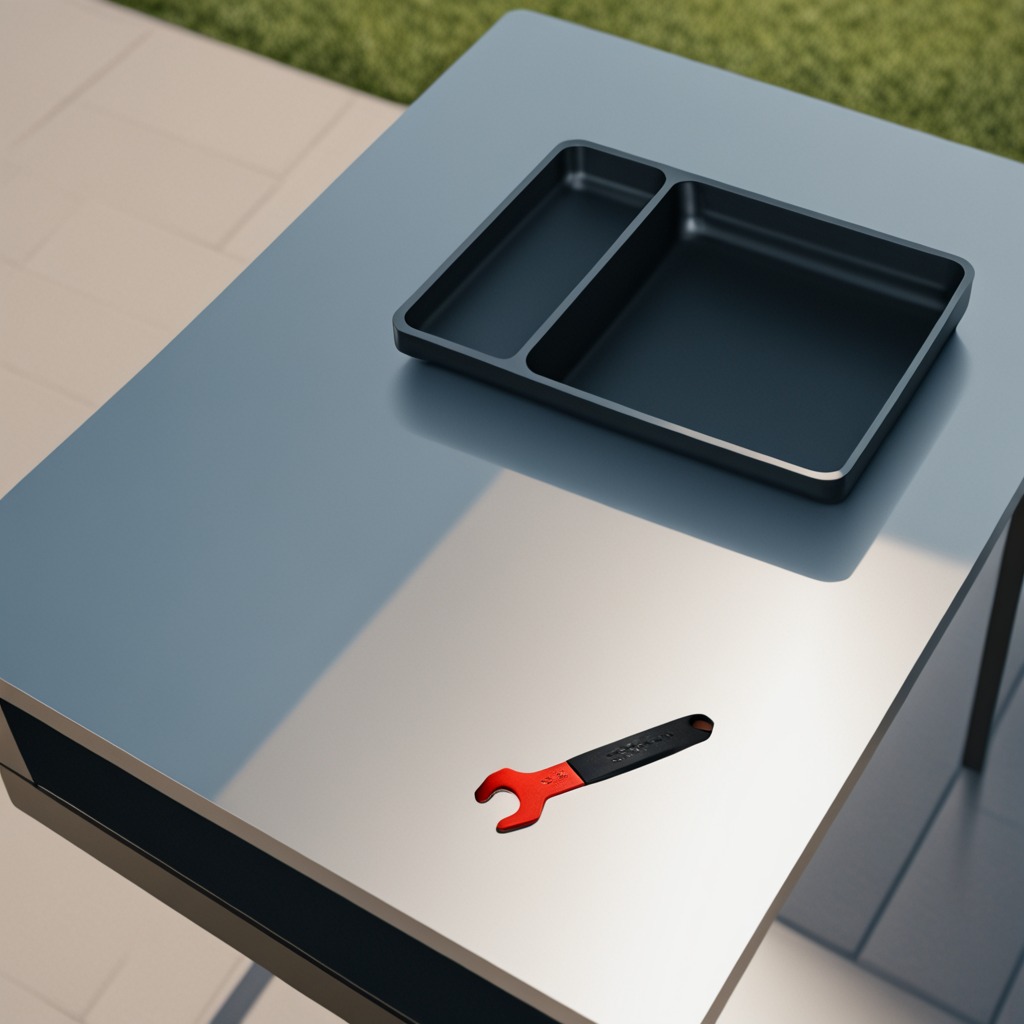
A wrench is lying on a clean utility table in a temporary outdoor tool station afternoon light present textured surface.